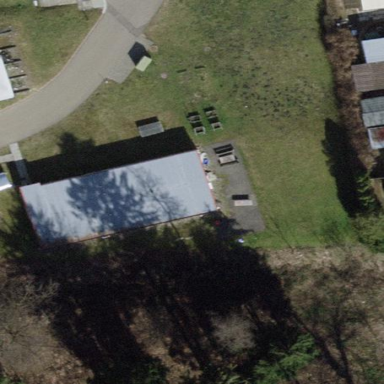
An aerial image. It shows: Shelter building serving as social facility.